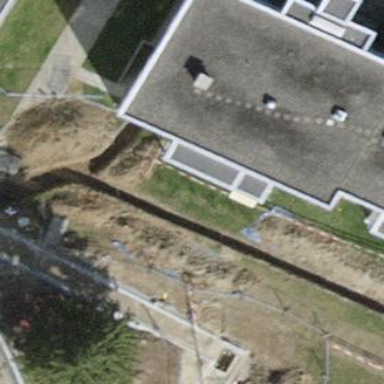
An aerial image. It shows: Building with flat roof.